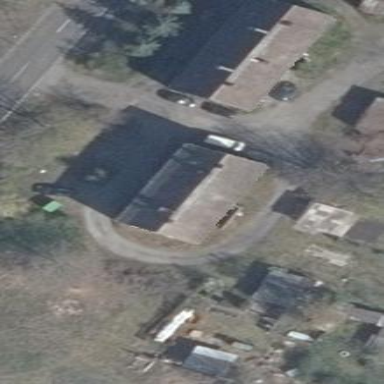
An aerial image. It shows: Simple and straightforward house.